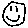
Label: smiley face